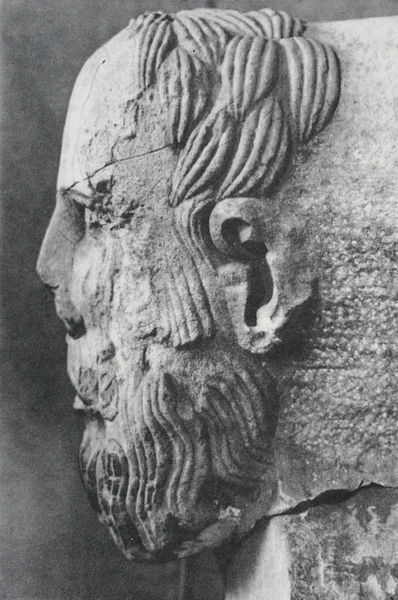
Titel: Kopf der Herme des Mannes mit der gebrochenen Nase - Skulptur für die Brückentoranlage von Capua
Standort: Capua
Institution: Museo Campano
Schlagwörter: kopf, mann, schatten, weiß, grob, ausschnitt, frisur, grau, haar, licht, mund, nase, ohr, pfeiler, profil, schwarz, stirn, säule, bart, schnurrbart, augen, gesicht, haupt, lang, stein, vollbart, porträt, flach, kirche, auge, figur, haare, lippen, locken, skulptur, statue, relief, wellen, risse, rauh, detail, büste, glatze, seitenansicht, bildhauerei, plastik, steinmetz, foto, fotografie, photographie, links, schwarz weiss, schraffur, seite, ohrmuschel, unvollendet, kapitell, photo, fragment, kaputt, sandstein, romanik, punziert, shwarz, riß, aufnahme, wasserspeier, strähnen, profilansicht, romanisch, steinmetzarbeit, skultpur, steinblock, bruch, gebrochen, spalt, speier, beschädigt, muns, abgebrochen, capua, weiuß, nüste, nase fehlt